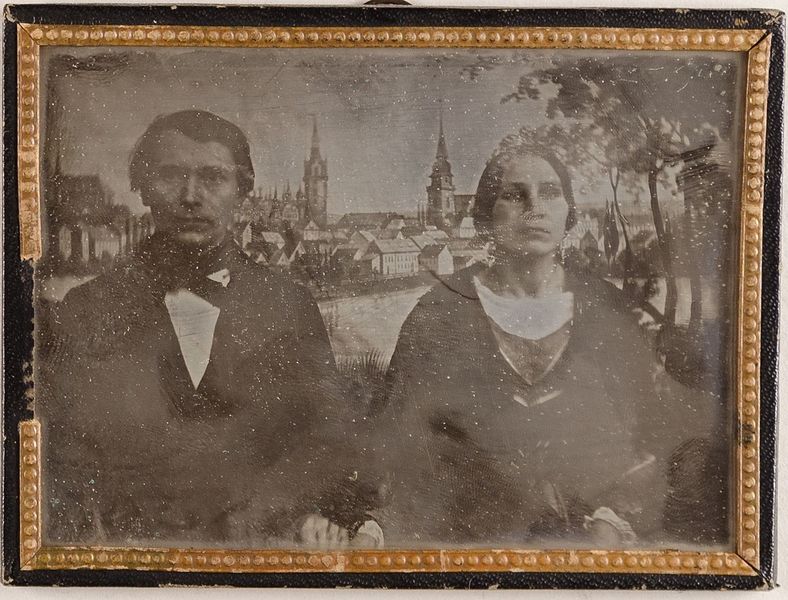
Titel: Der Hofklempner Wolfram mit seiner Frau, geb. Staats aus Schwerin. Hamburg, um 1840
Standort: Hamburg
Institution: Museum für Kunst und Gewerbe Hamburg
Schlagwörter: mann, frau, figur, paar, foto, fotografie, photographie, doppelbildnis, doppelportrait, photo, ehe, lichtbild, daguerreotypie, bildwerke, angewandte und bildende kunst, hessische systematik, porträtfotografie, porträtphotographie, doppelporträt, verheiratetes paar, matrimonium, ehestand